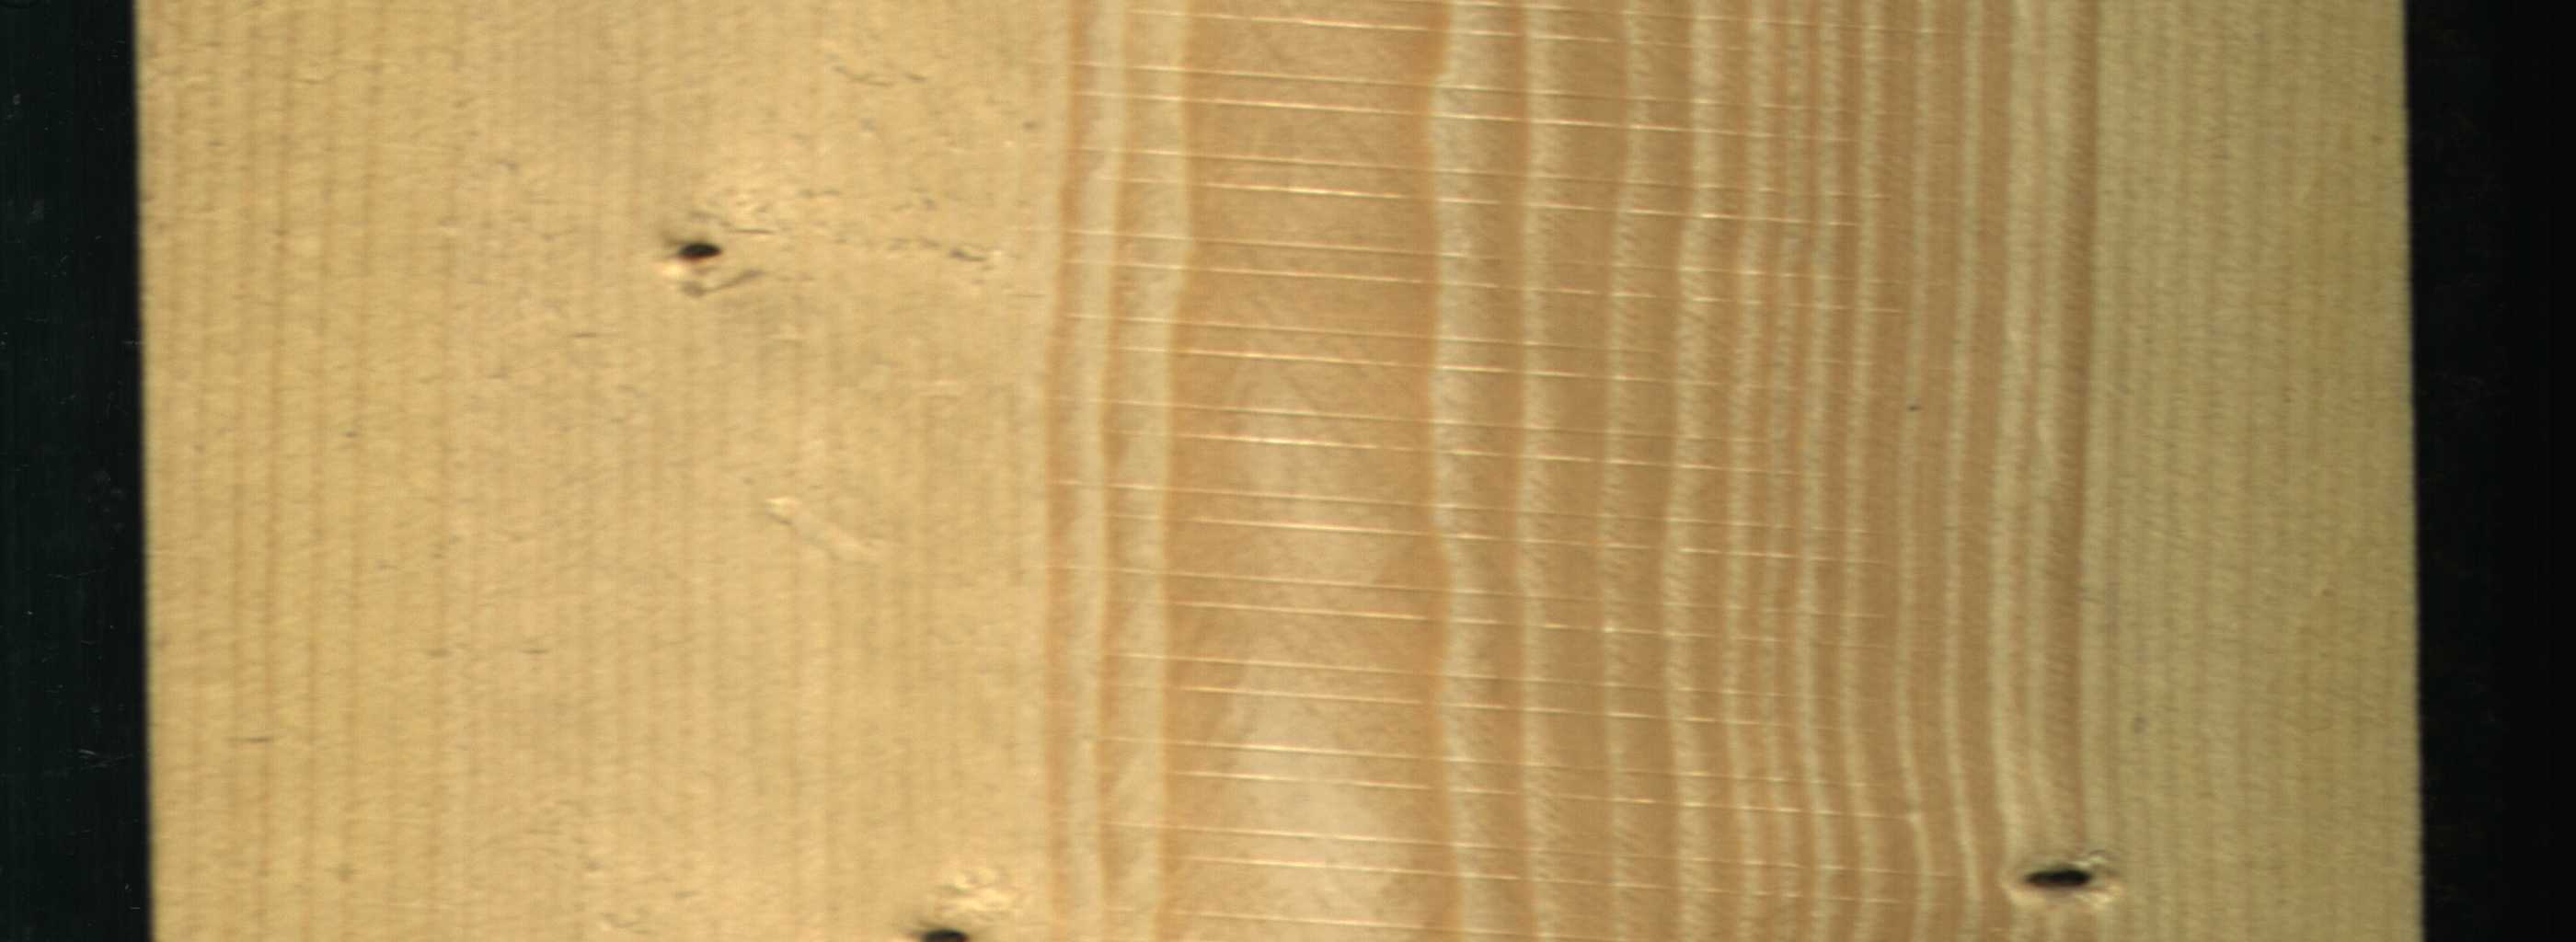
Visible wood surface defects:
Dead_Knot
Dead_Knot
Dead_Knot